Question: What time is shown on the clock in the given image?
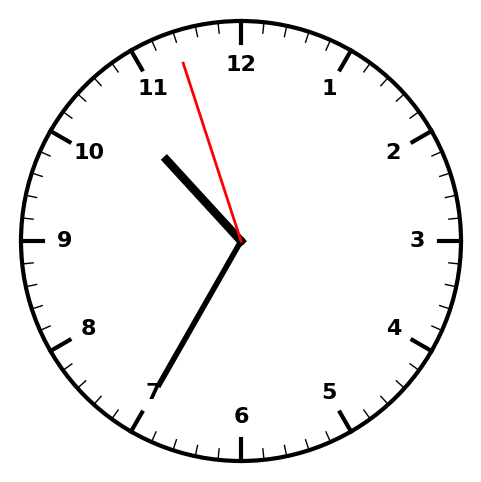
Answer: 10:34:57